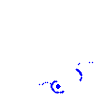
Particle: kaon